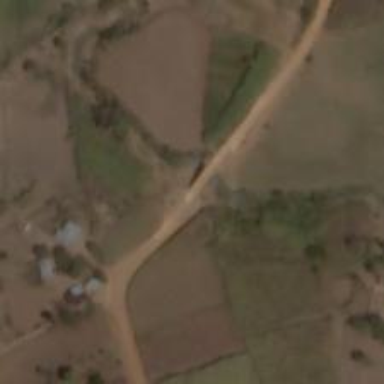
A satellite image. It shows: Residential road with bridge.